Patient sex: F
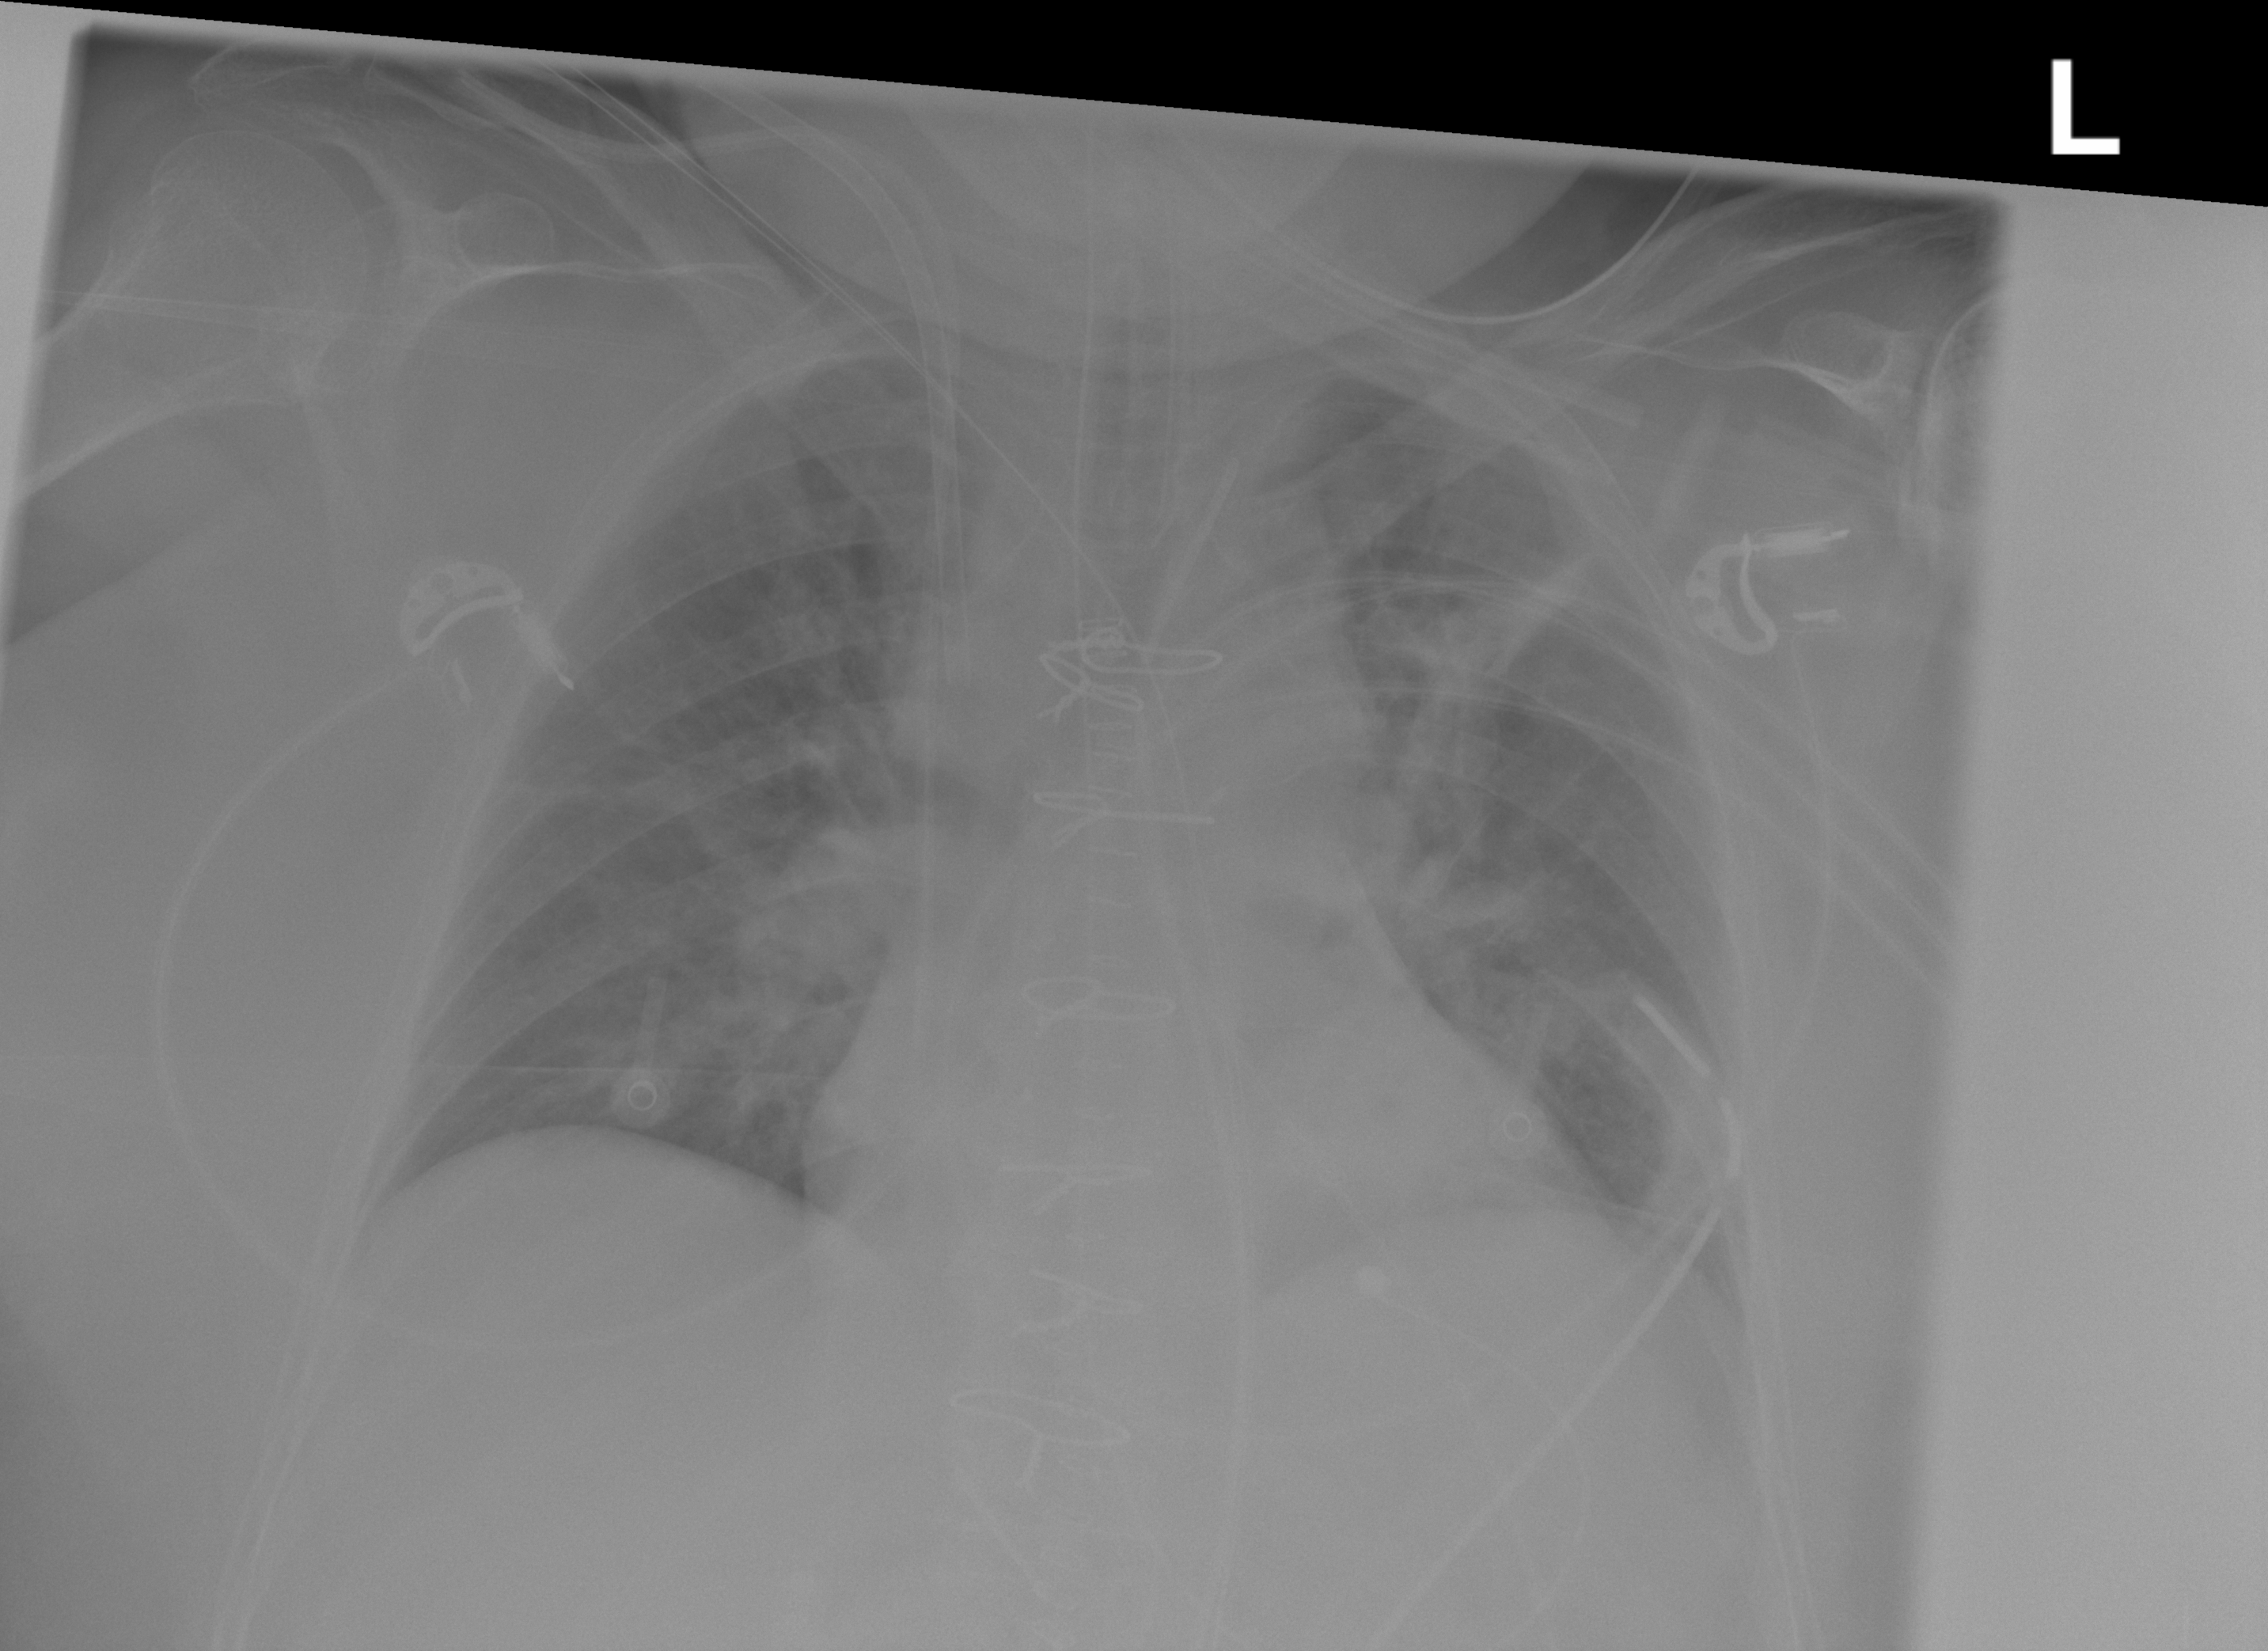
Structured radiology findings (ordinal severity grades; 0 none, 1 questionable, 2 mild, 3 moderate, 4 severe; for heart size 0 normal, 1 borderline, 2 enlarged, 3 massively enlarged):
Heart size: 0
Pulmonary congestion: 0
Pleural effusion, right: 0
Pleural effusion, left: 0
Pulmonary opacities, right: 0
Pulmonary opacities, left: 2
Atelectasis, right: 0
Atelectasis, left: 2